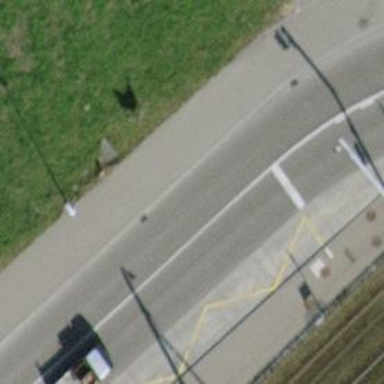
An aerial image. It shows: Bus stop equipped with public transport stop position.